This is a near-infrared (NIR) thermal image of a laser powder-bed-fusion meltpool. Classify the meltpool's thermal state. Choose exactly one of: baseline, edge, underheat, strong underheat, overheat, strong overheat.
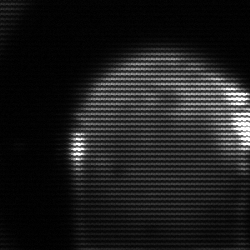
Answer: edge